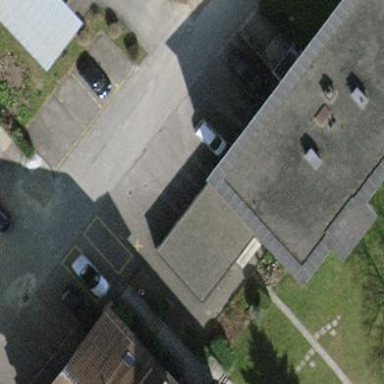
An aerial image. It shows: Garages with flat roofs.